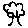
Label: tree